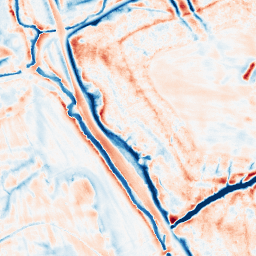
Category: edge_preserving
Decomposition family: bilateral
Decomposition parameters: d: 21
sigma_color: 25
sigma_space: 50
Upsampling method: edge_directed
Upsampling parameters: scale: 4
Upsampling scale: 4